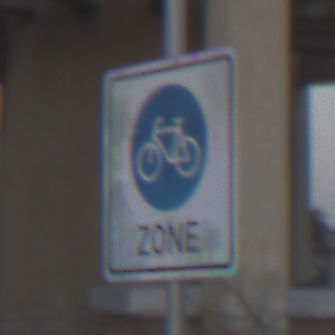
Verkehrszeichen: BeginnFahrradzone
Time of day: SunriseSunset
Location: Outdoor (Suburban)
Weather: Clear
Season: NotSpecified
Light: Natural